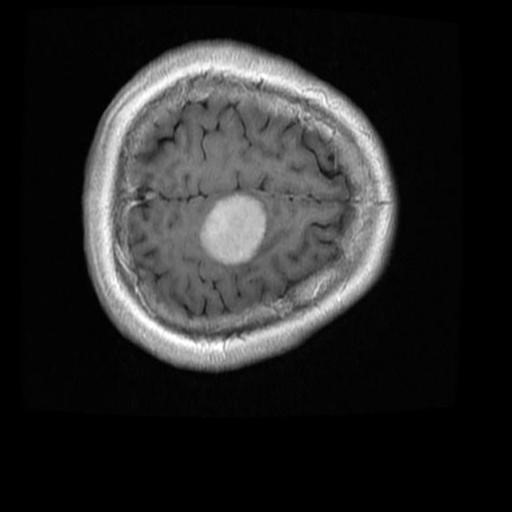
Label: brain_menin